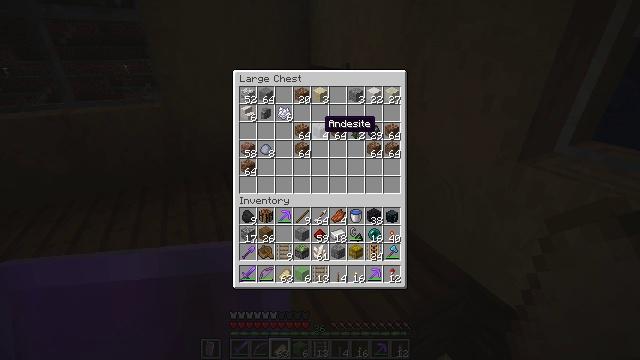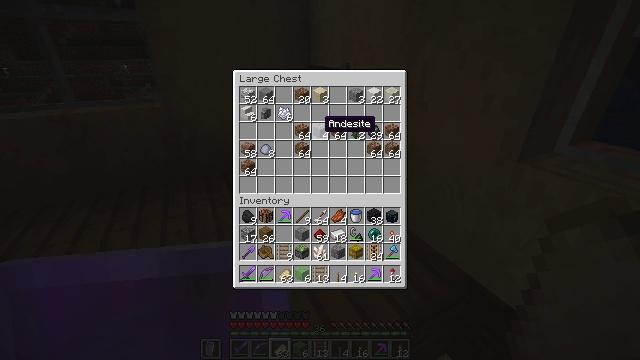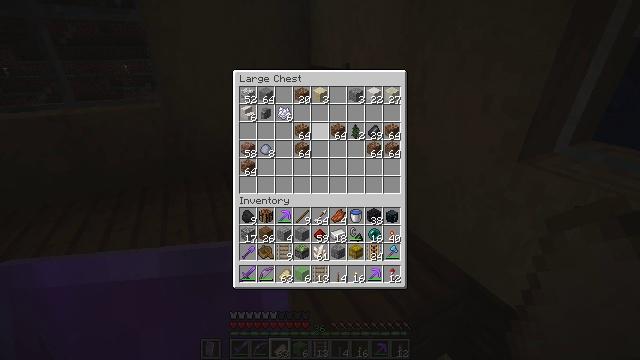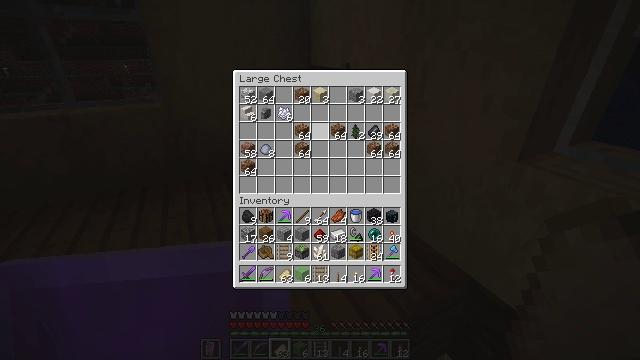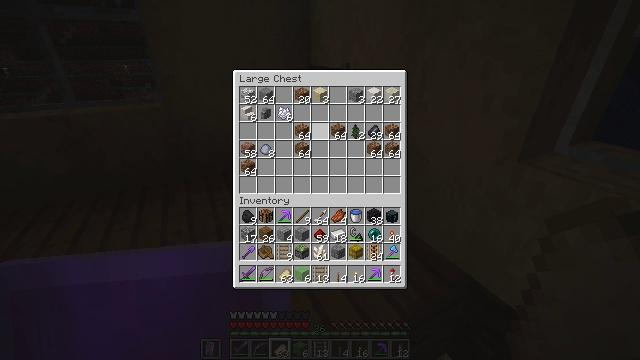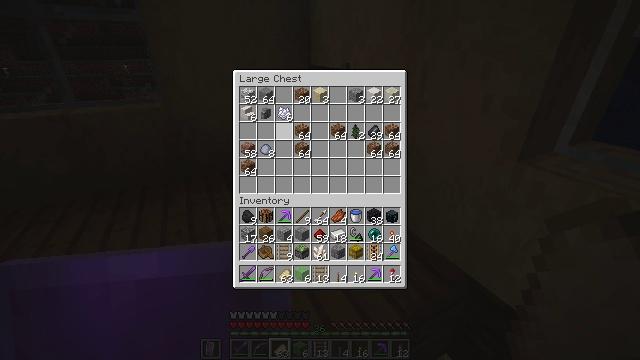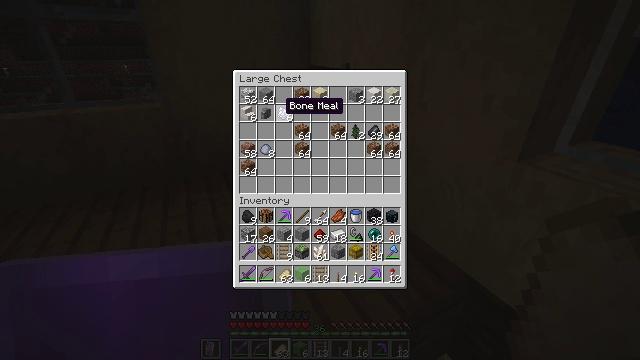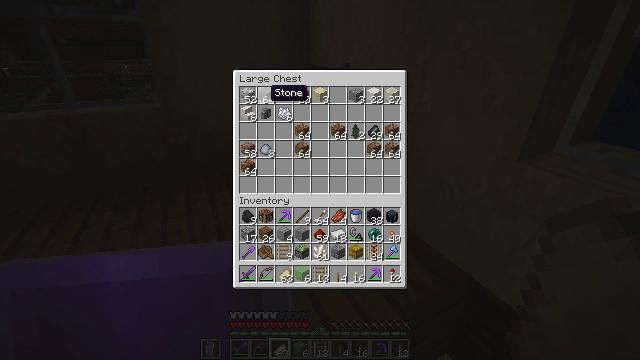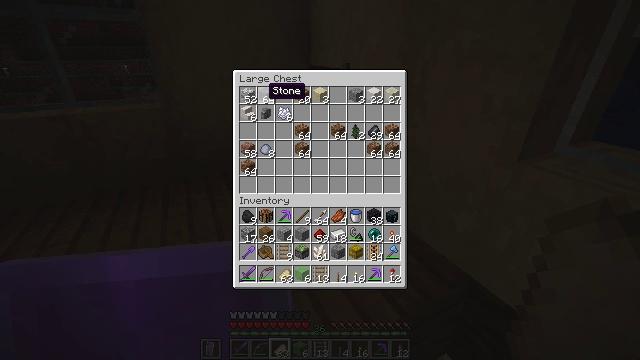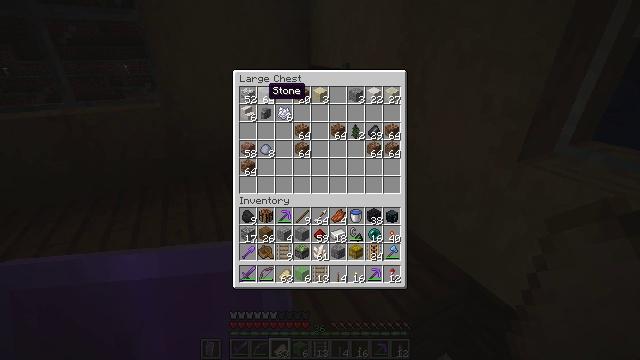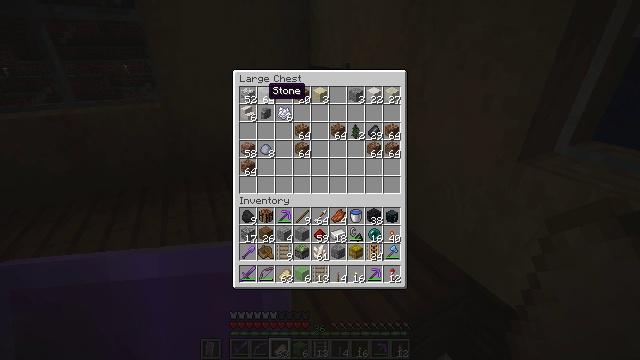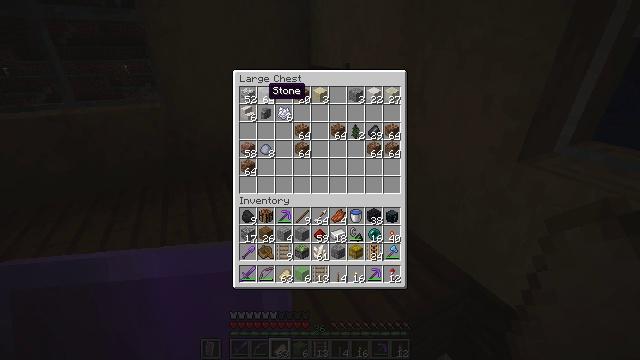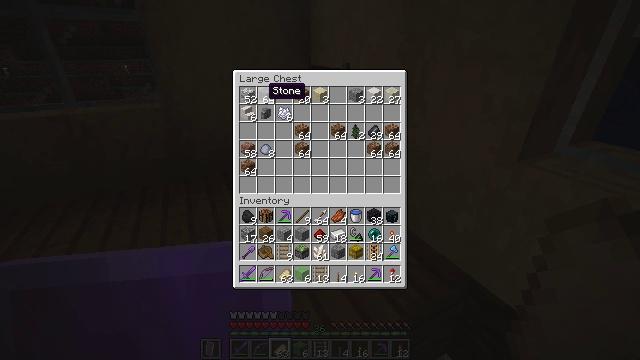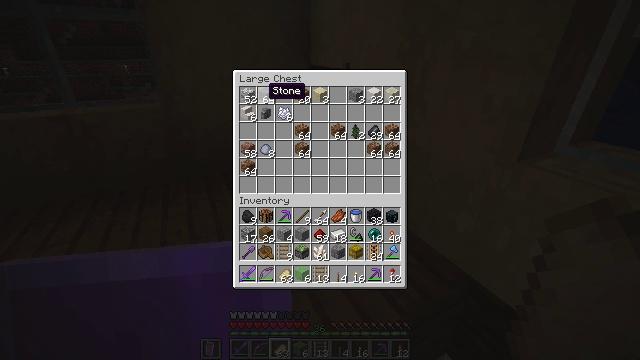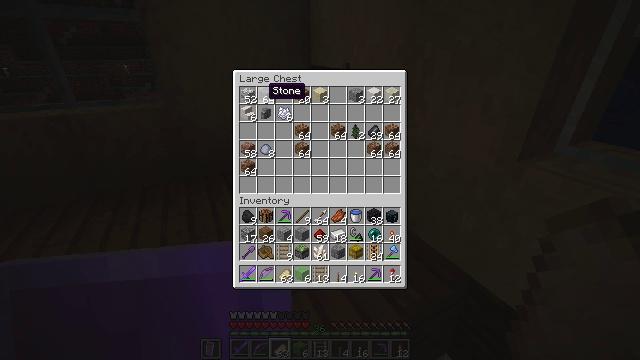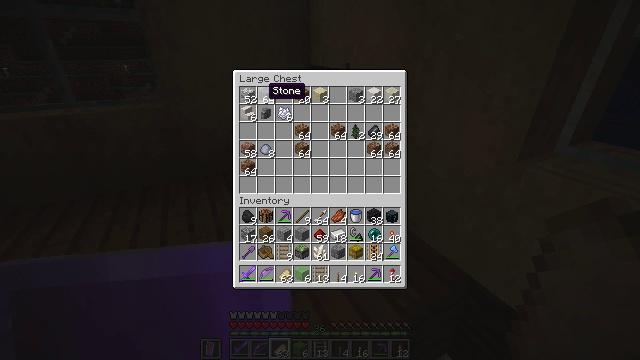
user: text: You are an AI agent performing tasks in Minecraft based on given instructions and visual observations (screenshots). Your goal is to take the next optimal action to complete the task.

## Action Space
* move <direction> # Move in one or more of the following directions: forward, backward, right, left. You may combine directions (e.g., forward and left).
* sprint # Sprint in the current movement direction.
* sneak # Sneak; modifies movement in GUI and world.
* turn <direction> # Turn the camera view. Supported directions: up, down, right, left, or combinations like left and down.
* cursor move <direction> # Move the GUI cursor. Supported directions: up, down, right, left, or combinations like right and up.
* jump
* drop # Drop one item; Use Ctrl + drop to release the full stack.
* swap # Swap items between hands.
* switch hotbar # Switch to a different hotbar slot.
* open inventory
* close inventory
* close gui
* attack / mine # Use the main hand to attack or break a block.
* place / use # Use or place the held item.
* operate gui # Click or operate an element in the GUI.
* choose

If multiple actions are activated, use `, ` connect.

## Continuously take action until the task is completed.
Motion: motion action
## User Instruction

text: Open the crafting table and craft a comparator.
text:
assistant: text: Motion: sneak
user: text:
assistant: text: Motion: sneak, attack / mine
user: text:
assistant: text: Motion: sneak, attack / mine
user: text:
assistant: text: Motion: sneak, attack / mine
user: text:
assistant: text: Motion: sneak, turn left and up
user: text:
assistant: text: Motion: sneak, turn left and up
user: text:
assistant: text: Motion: sneak, turn left and up
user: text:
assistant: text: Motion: sneak
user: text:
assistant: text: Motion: sneak
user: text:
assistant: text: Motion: sneak
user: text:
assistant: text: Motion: sneak
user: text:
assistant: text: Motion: sneak
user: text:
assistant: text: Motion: sneak
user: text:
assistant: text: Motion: sneak
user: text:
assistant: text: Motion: sneak
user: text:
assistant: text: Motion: sneak
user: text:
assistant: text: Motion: sneak
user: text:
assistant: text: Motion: sneak
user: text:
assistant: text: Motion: sneak
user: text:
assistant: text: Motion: sneak
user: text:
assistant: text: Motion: sneak
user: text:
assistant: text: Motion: sneak
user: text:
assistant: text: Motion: sneak
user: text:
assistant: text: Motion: sneak
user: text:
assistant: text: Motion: sneak
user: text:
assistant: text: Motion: sneak
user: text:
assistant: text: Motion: sneak
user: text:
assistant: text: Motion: sneak
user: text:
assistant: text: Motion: sneak
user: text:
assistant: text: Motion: sneak